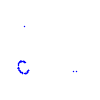
Particle: kaon